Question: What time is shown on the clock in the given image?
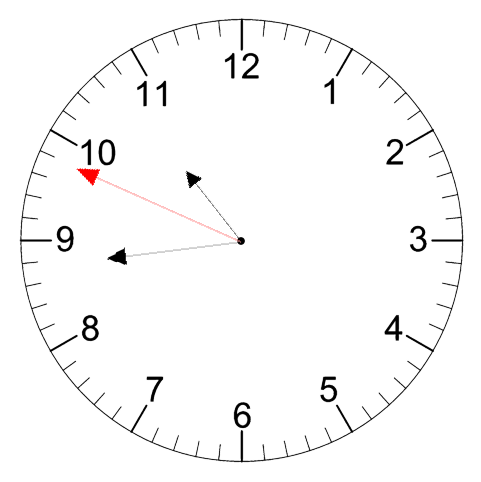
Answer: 10:43:49